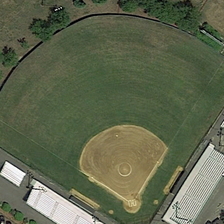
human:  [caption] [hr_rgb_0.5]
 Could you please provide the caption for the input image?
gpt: a baseball field is near some green trees .

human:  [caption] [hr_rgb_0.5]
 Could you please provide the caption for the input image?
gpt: a baseball field is near some green trees .

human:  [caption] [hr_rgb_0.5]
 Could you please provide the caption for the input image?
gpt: a baseball field is near some green trees .

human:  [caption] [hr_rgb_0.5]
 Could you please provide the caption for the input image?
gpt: a baseball field is near some green trees .

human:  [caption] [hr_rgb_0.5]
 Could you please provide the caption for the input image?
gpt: a baseball field is near some green trees .